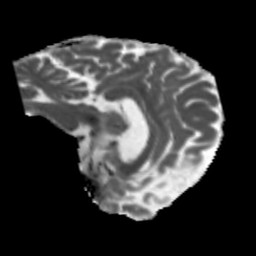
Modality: MD
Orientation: sagittal
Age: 66
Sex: male
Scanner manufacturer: siemens
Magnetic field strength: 3 T
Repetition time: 5.47 s
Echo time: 0.0854 s